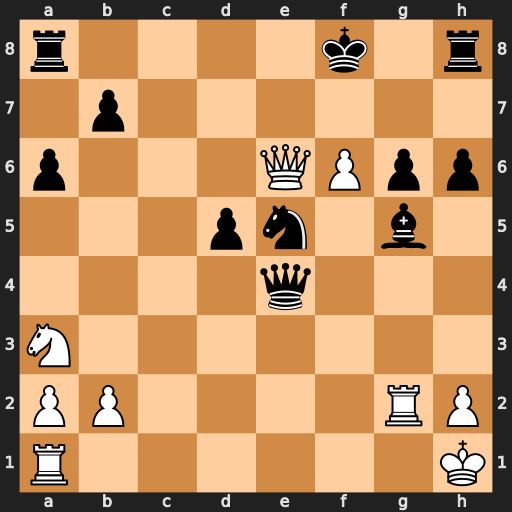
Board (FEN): r4k1r/1p6/p3QPpp/3pn1b1/4q3/N7/PP4RP/R6K
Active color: w
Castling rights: -
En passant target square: -
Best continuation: Qe7+ Kg8 Qg7#